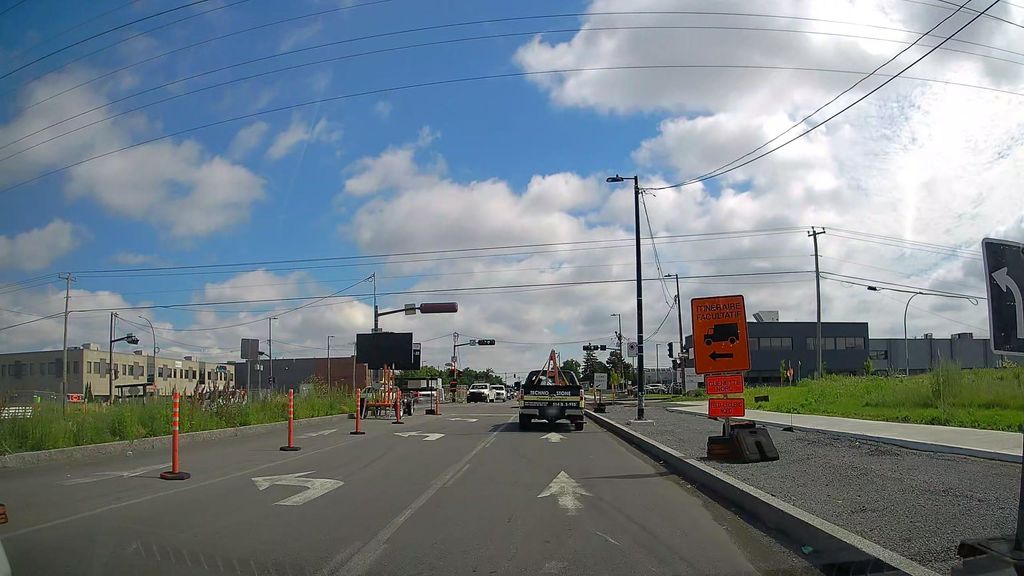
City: montreal